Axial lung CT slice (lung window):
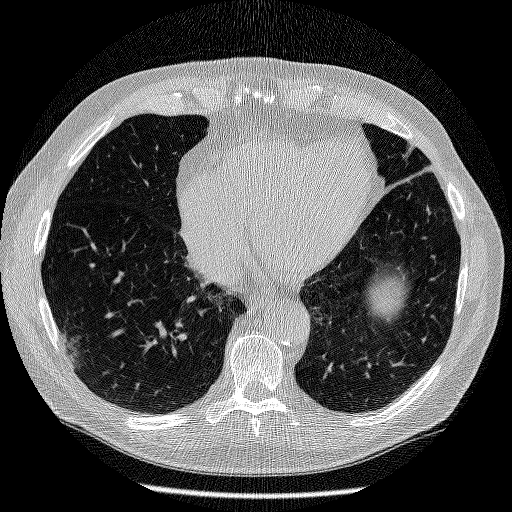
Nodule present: no